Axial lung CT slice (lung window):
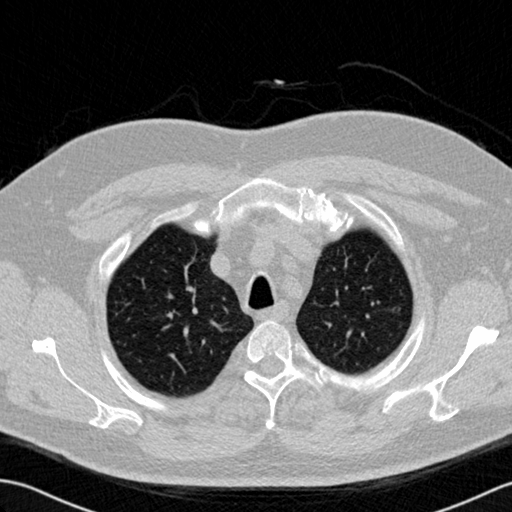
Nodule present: no